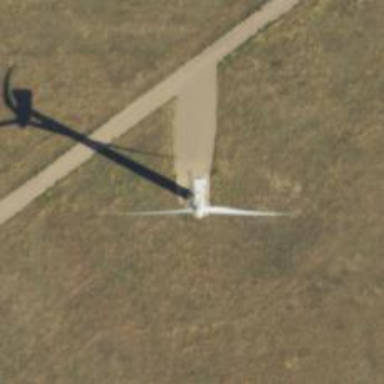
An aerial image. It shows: Wind generator using horizontal axis wind turbines.